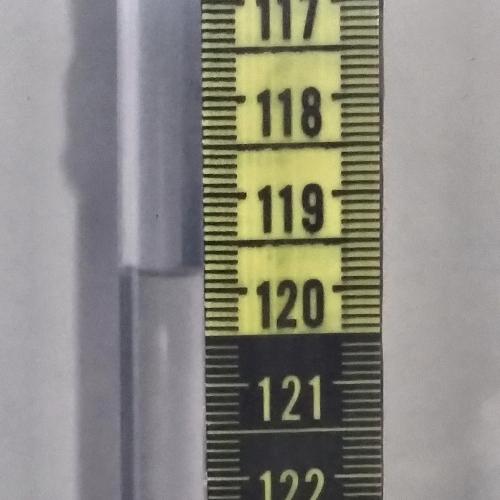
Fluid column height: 119.8 cm